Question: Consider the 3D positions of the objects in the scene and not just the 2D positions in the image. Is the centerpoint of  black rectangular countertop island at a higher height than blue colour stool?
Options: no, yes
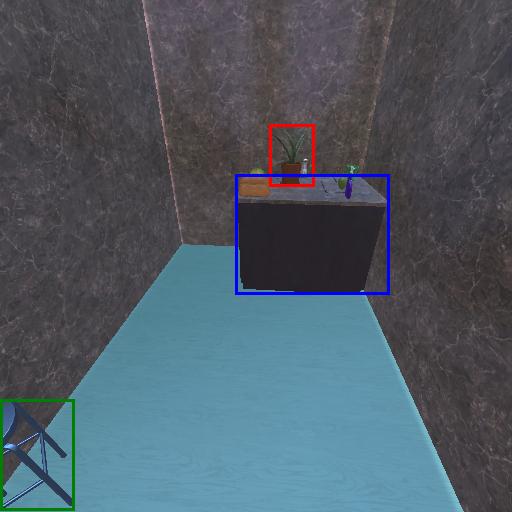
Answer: no